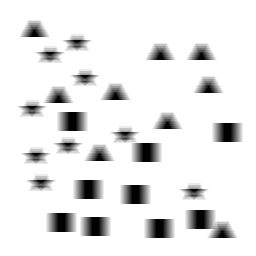
Squares: 9
Triangles: 9
Stars: 9
Total shapes: 27